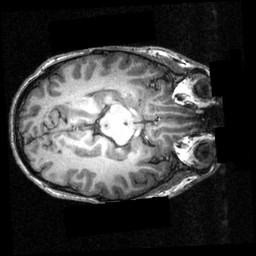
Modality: T1w
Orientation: axial
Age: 21
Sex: male
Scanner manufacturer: siemens
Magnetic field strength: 3.951 T
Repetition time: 1.5 s
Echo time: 0.00335 s